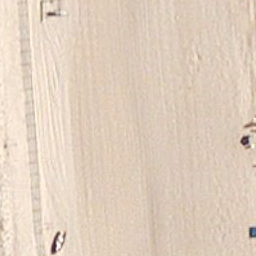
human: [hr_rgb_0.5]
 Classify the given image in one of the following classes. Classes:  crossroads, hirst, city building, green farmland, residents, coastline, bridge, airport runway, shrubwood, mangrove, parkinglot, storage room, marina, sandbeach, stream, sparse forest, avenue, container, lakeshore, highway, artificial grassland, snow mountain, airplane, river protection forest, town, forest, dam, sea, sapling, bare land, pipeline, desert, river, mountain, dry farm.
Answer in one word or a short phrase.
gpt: sandbeach